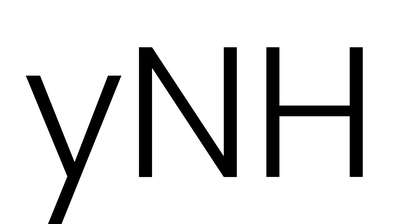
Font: Poppins-Light